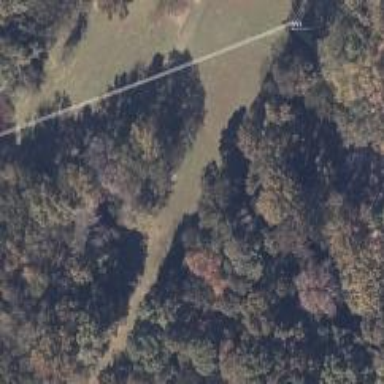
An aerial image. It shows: Disc golf hole.